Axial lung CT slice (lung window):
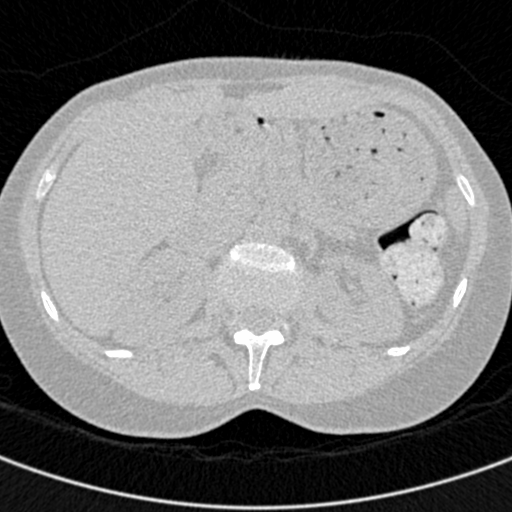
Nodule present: no